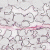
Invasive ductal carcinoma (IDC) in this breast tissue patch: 0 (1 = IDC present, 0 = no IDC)